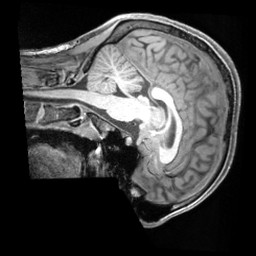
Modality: T1w
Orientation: sagittal
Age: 23
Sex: male
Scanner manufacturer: siemens
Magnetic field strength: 3 T
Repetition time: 2.2 s
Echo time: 0.00218 s